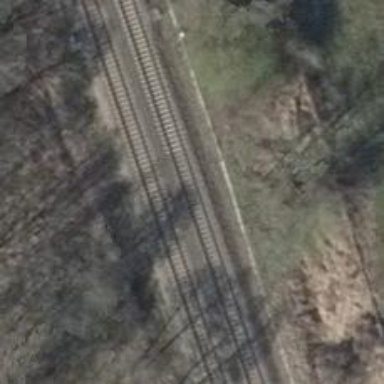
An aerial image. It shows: Railway signal.